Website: apple
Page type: account-selection
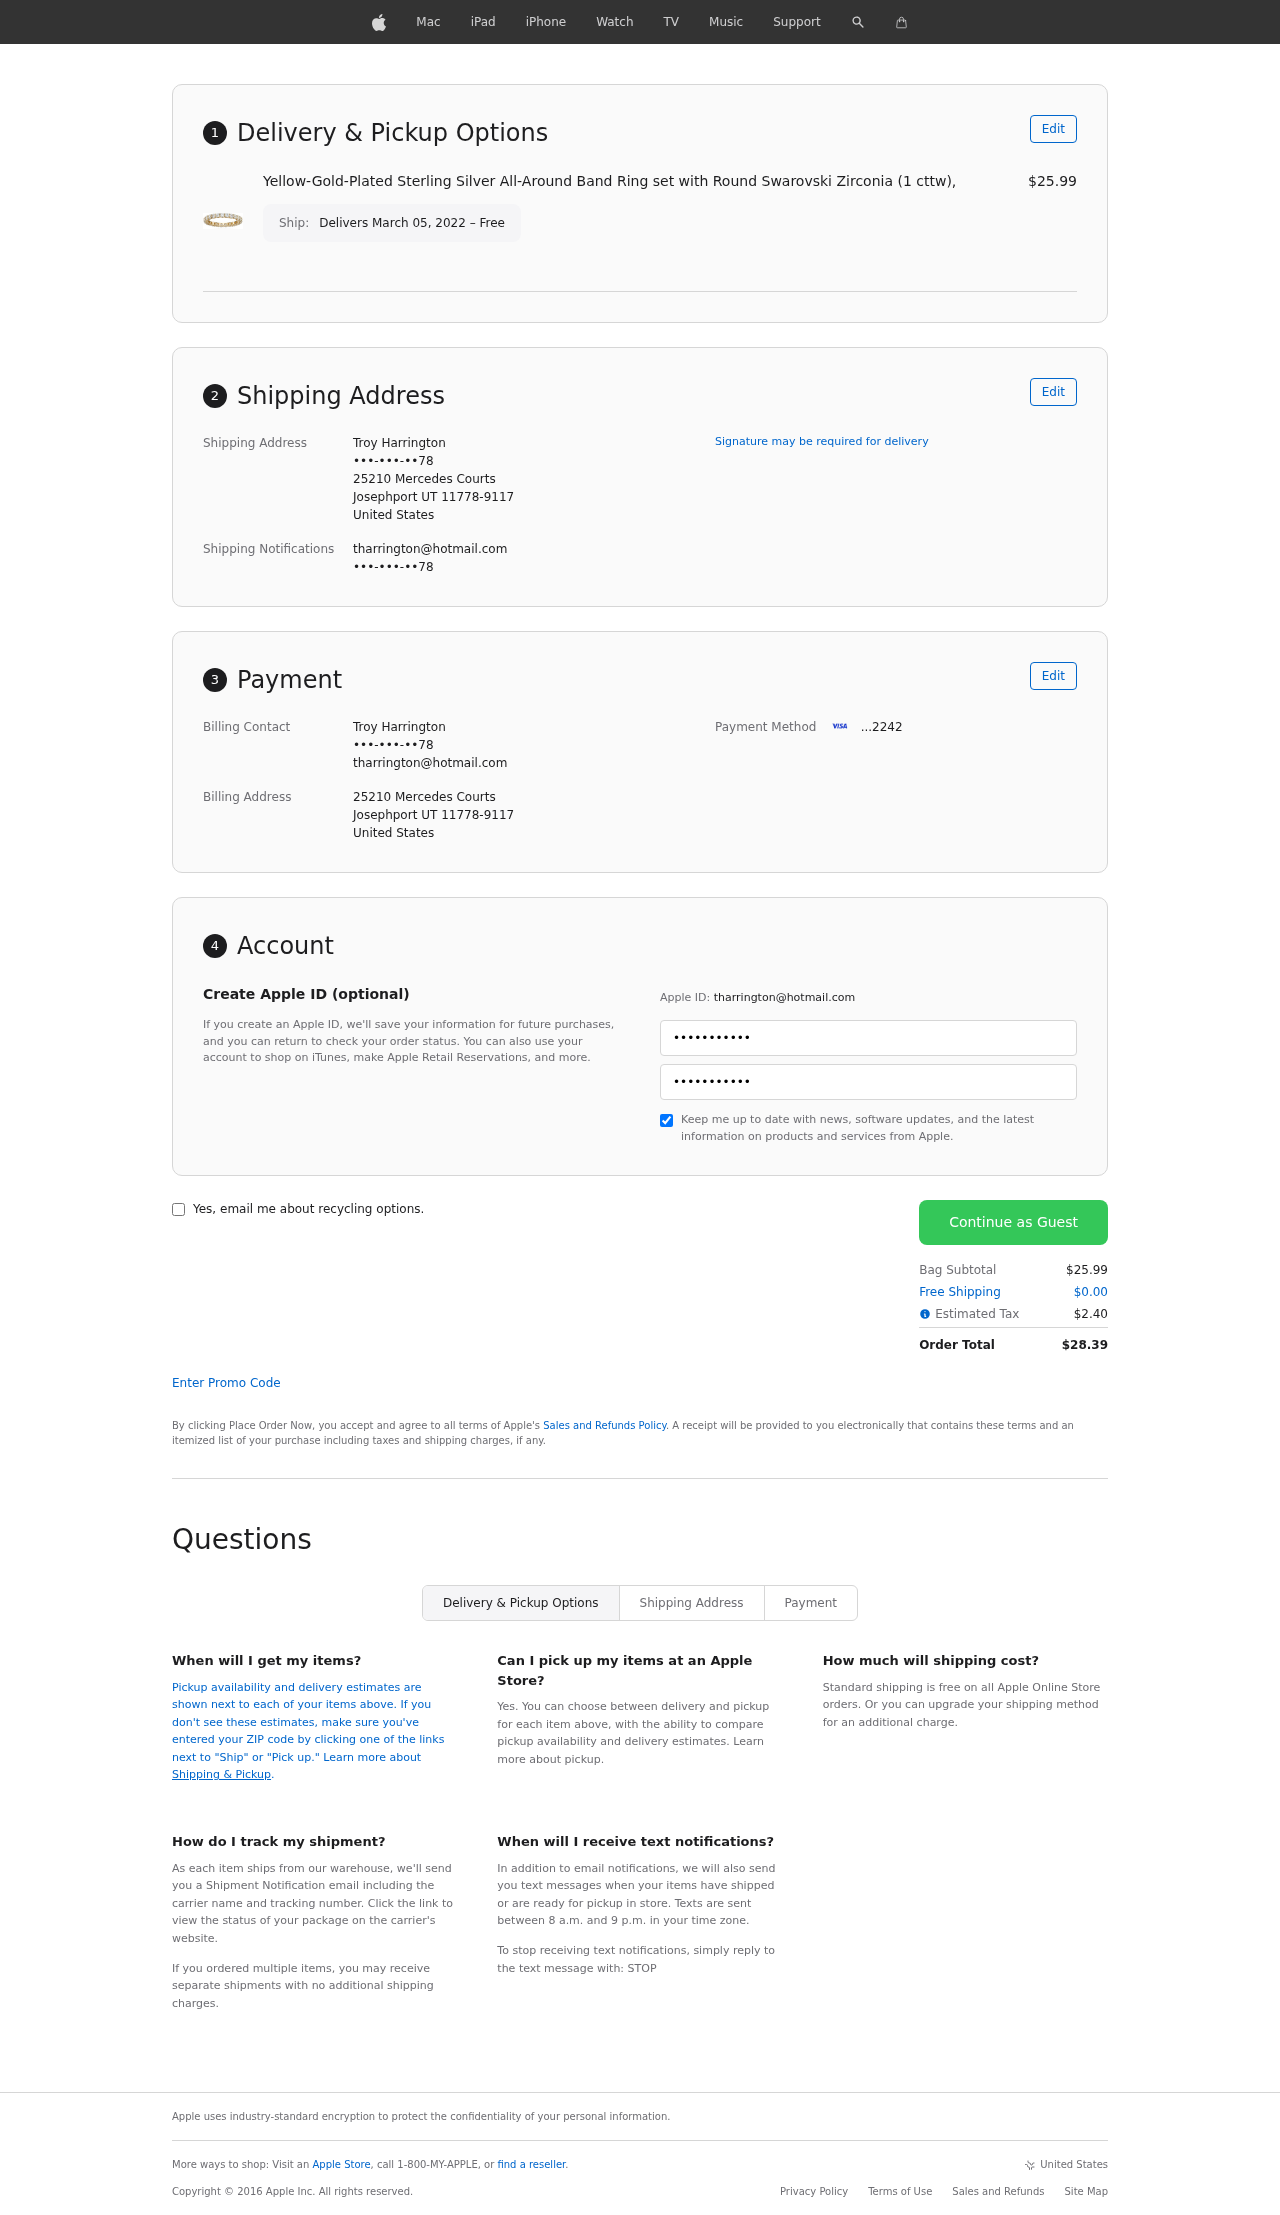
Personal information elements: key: PII_CARD_LAST4
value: ...2242
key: PII_CITY
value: Josephport
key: PII_COUNTRY
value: United States
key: PII_EMAIL
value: tharrington@hotmail.com
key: PII_FULLNAME
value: Troy Harrington
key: PII_PHONE
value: •••-•••-••78
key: PII_POSTCODE_FULL
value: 11778-9117
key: PII_POSTCODE_FULL
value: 11778
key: PII_STATE_ABBR
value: UT
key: PII_STREET
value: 25210 Mercedes Courts
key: PII_PHONE2
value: •••-•••-••78
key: PII_FIRSTNAME
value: Troy
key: PII_LASTNAME
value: Harrington
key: PII_FULLNAME2
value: Troy Harrington
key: PII_FULLNAME3
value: Troy Harrington
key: PII_FIRSTNAME2
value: Troy
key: PII_FIRSTNAME3
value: Troy
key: PII_LASTNAME2
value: Harrington
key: PII_LASTNAME3
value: Harrington
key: PII_FIRSTNAME_DERIVED
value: Troy
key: PII_LASTNAME_DERIVED
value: Harrington
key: PII_FULLNAME_DERIVED
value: Troy Harrington
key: PII_NAME_FULL_DERIVED
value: Troy Harrington
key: PII_PHONE3
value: •••-•••-••78
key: PII_EMAIL2
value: tharrington@hotmail.com
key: PII_EMAIL3
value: tharrington@hotmail.com
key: PII_STREET2
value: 25210 Mercedes Courts
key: PII_POSTCODE
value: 11778
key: PII_POSTCODE_EXT
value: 9117
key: PII_POSTCODE_NUMERIC
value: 11778
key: PII_POSTCODE_EXT_NUMERIC
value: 9117
Product elements: key: PRODUCT1_NAME
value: Yellow-Gold-Plated Sterling Silver All-Around Band Ring set with Round Swarovski Zirconia (1 cttw),
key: PRODUCT1_PRICE
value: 25.99
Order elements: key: ORDER_DELIVERY_DATE
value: Delivers March 05, 2022 – Free
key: ORDER_SUBTOTAL
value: $25.99
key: ORDER_SHIPPING_COST
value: $0.00
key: ORDER_TAX
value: $2.40
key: ORDER_TOTAL
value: $28.39